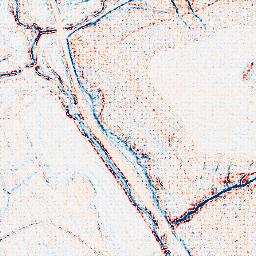
Category: edge_preserving
Decomposition family: anisotropic_diffusion
Decomposition parameters: iterations: 10
kappa: 100
gamma: 0.05
Upsampling method: sinc_hamming
Upsampling parameters: scale: 8
kernel_size: 8
Upsampling scale: 8